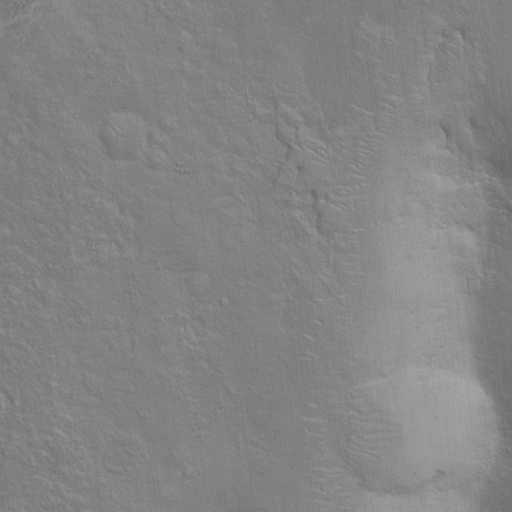
Classes present: Background, Cone